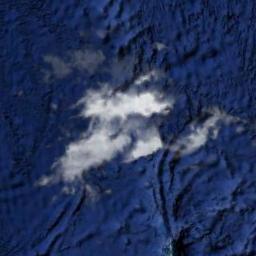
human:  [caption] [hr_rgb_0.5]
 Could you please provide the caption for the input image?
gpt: The white cloud is above blue sea .

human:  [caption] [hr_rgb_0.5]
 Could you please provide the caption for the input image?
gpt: A thin cloud floats on the sea .

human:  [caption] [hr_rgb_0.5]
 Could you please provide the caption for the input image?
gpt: Sparse white clouds on blue sea .

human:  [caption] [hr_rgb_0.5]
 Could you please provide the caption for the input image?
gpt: The cumulus clouds are located above the surface of the sea while some ups and downs are on the ocean floor .

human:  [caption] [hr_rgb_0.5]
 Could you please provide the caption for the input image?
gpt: There are a few sparse clouds over a blue sea .